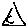
Label: triangle